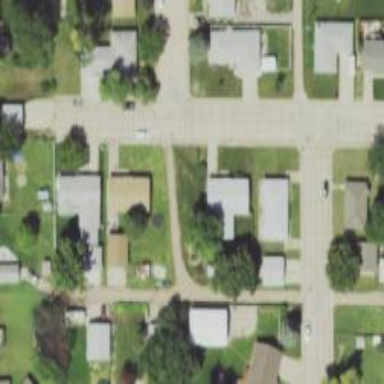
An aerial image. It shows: Alley classified as service road.